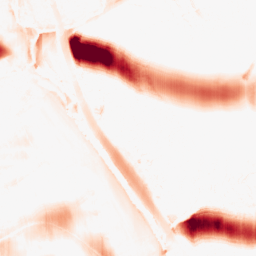
Category: morphological
Decomposition family: morphological_ellipse
Decomposition parameters: operation: opening
width: 50
height: 10
Upsampling method: cubic_mitchell
Upsampling parameters: scale: 8
Upsampling scale: 8